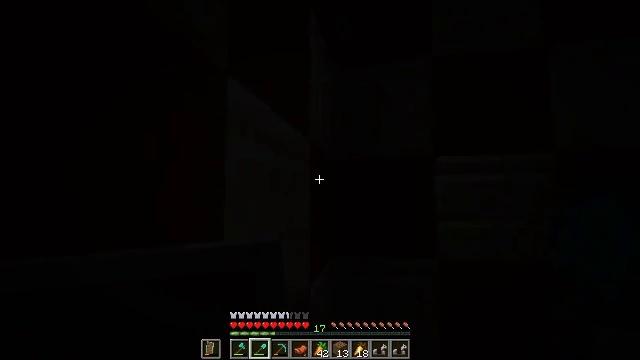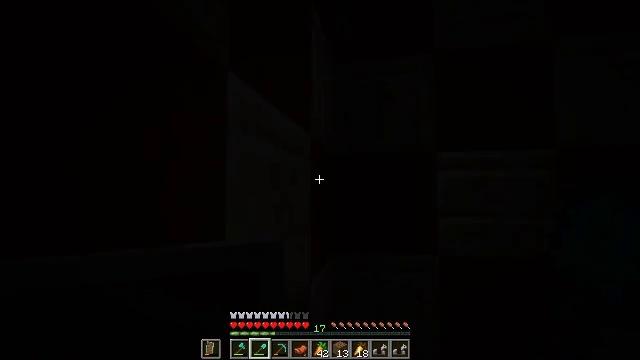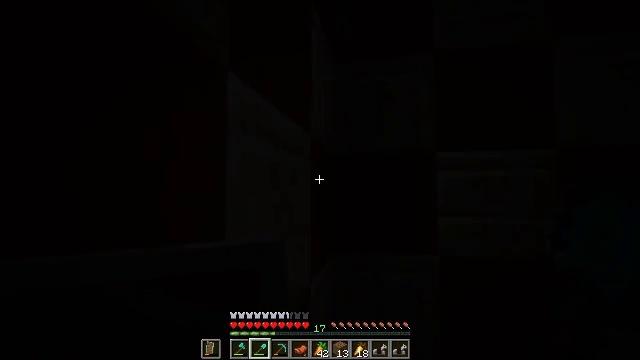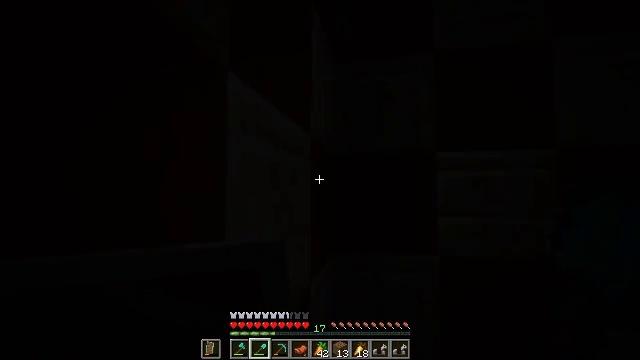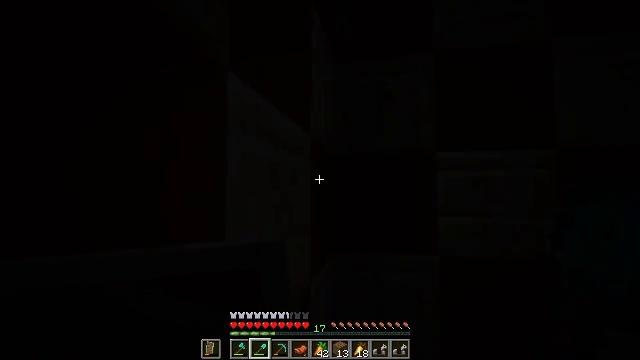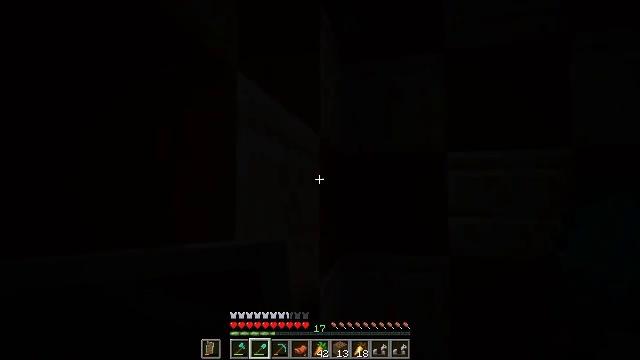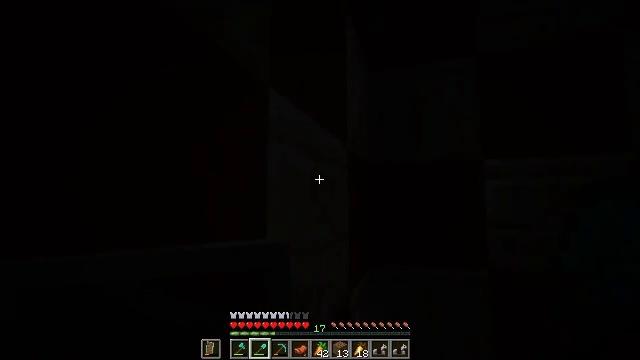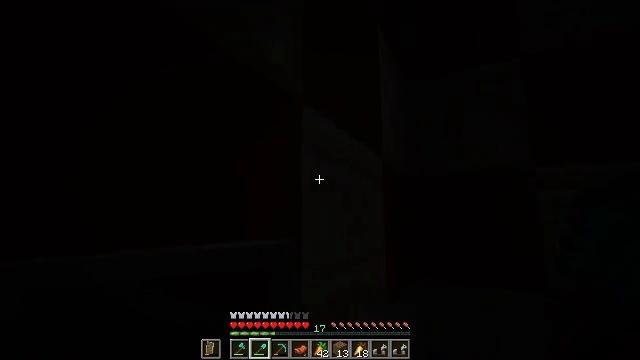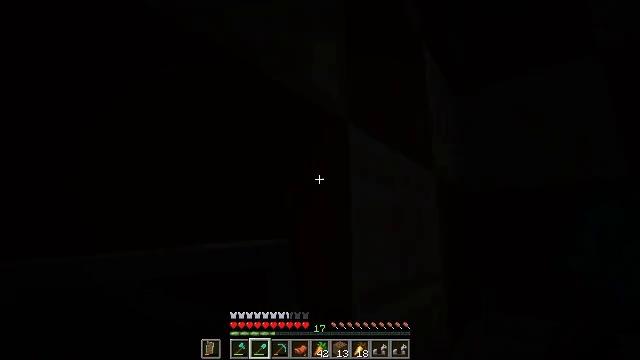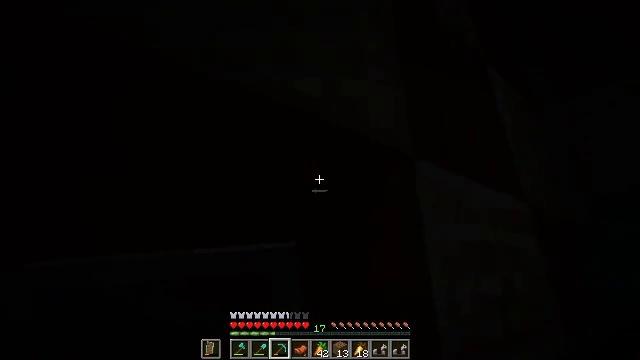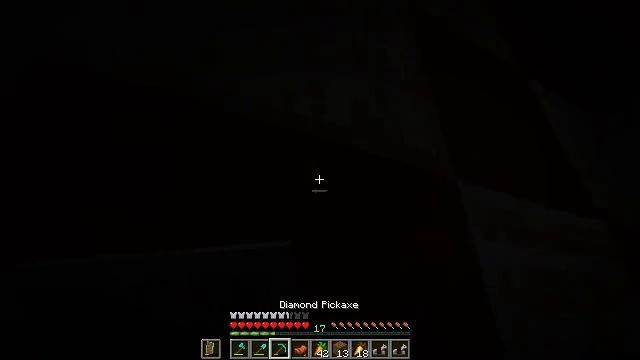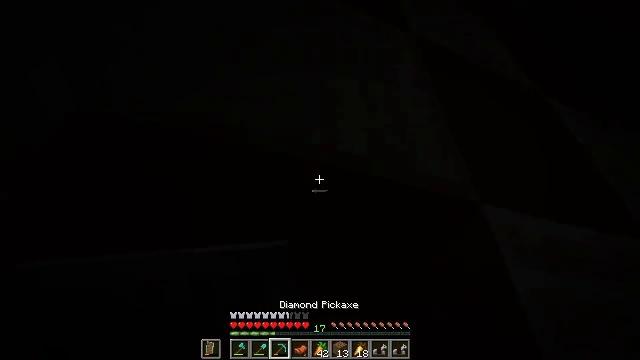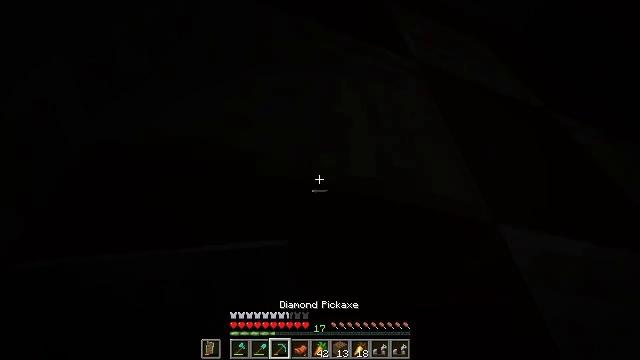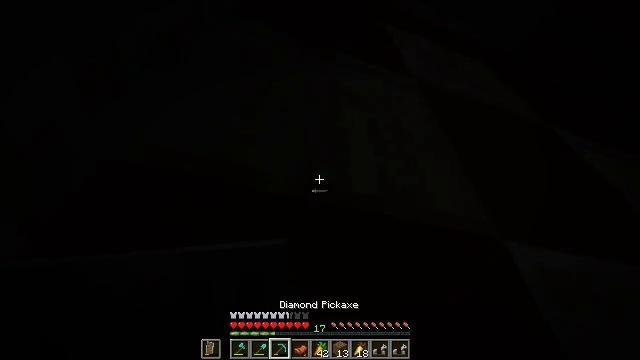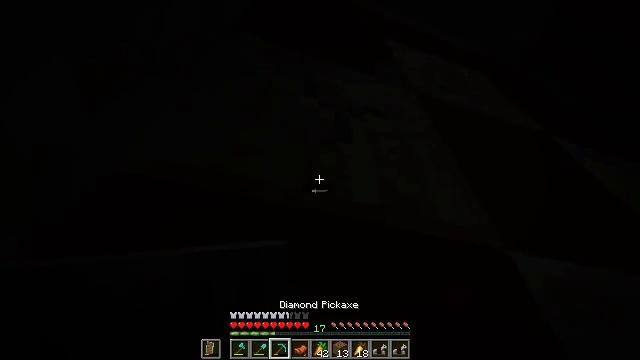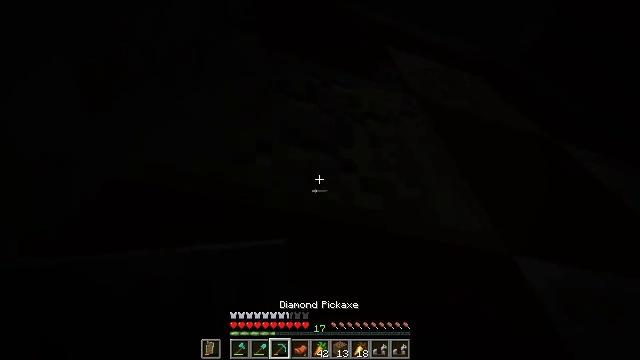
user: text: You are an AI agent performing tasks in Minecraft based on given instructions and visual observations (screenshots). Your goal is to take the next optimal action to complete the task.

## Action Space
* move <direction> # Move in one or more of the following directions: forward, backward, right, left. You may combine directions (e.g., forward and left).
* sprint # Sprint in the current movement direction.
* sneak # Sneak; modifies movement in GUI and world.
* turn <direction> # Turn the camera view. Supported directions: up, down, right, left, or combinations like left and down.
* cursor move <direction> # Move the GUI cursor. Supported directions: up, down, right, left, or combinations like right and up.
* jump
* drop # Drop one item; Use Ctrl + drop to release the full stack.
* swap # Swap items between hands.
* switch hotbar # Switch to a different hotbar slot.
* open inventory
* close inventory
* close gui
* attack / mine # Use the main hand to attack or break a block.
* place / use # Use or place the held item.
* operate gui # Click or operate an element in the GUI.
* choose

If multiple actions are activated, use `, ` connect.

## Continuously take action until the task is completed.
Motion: motion action
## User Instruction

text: Gather cut sandstone from the structure.
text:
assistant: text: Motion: no_op
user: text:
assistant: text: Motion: no_op
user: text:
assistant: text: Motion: no_op
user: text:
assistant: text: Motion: no_op
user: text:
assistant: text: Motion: turn left
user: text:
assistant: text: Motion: turn left and up
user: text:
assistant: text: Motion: turn left and up
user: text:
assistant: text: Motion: turn left and up
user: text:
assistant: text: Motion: turn left and up, switch to hotbar 3
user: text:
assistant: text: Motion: turn left and up, switch to hotbar 3
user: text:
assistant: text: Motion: turn left and up, switch to hotbar 3
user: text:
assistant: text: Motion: turn left and up
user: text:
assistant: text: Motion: turn up
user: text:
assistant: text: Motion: turn up, attack / mine
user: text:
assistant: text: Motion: turn up, attack / mine
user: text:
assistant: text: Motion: turn up, attack / mine
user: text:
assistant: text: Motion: turn left and up, attack / mine
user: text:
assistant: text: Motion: attack / mine
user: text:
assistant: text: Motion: attack / mine
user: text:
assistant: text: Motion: attack / mine
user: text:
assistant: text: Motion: attack / mine